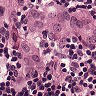
Metastatic tissue present: yes